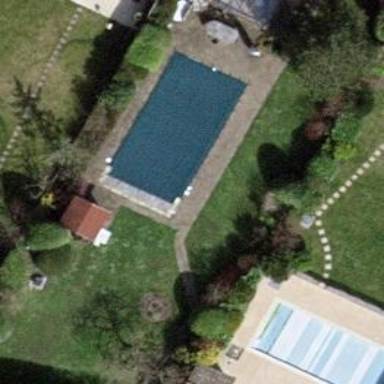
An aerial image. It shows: Swimming pool located in leisure land.